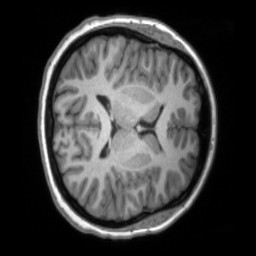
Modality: T1w
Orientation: axial
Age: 21
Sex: female
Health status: ill
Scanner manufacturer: siemens
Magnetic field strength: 3 T
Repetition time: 2.2 s
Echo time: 0.00157 s